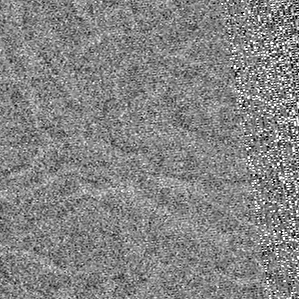
Label: frost